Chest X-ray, PA view. Patient: 40 years old, sex F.
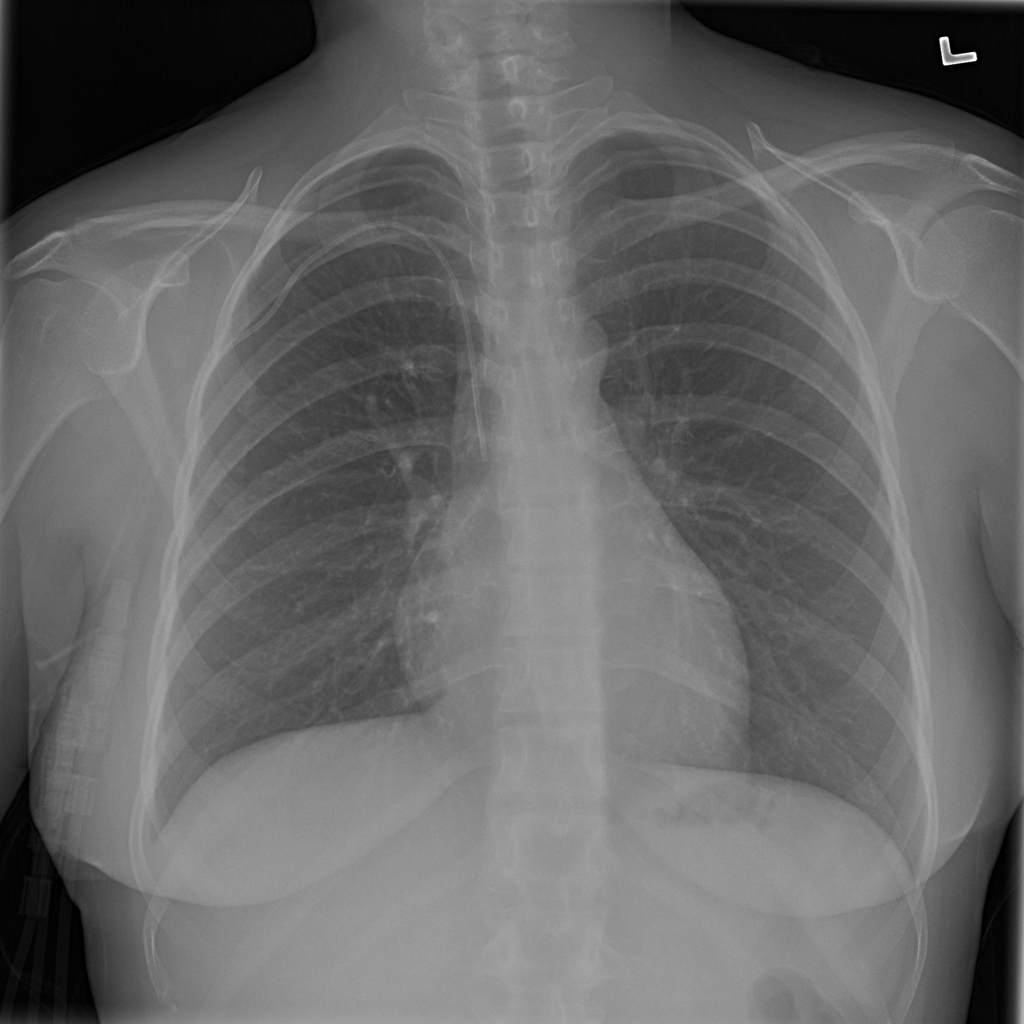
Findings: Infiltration